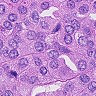
Metastatic tissue present: yes